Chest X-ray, PA view. Patient: 51 years old, sex M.
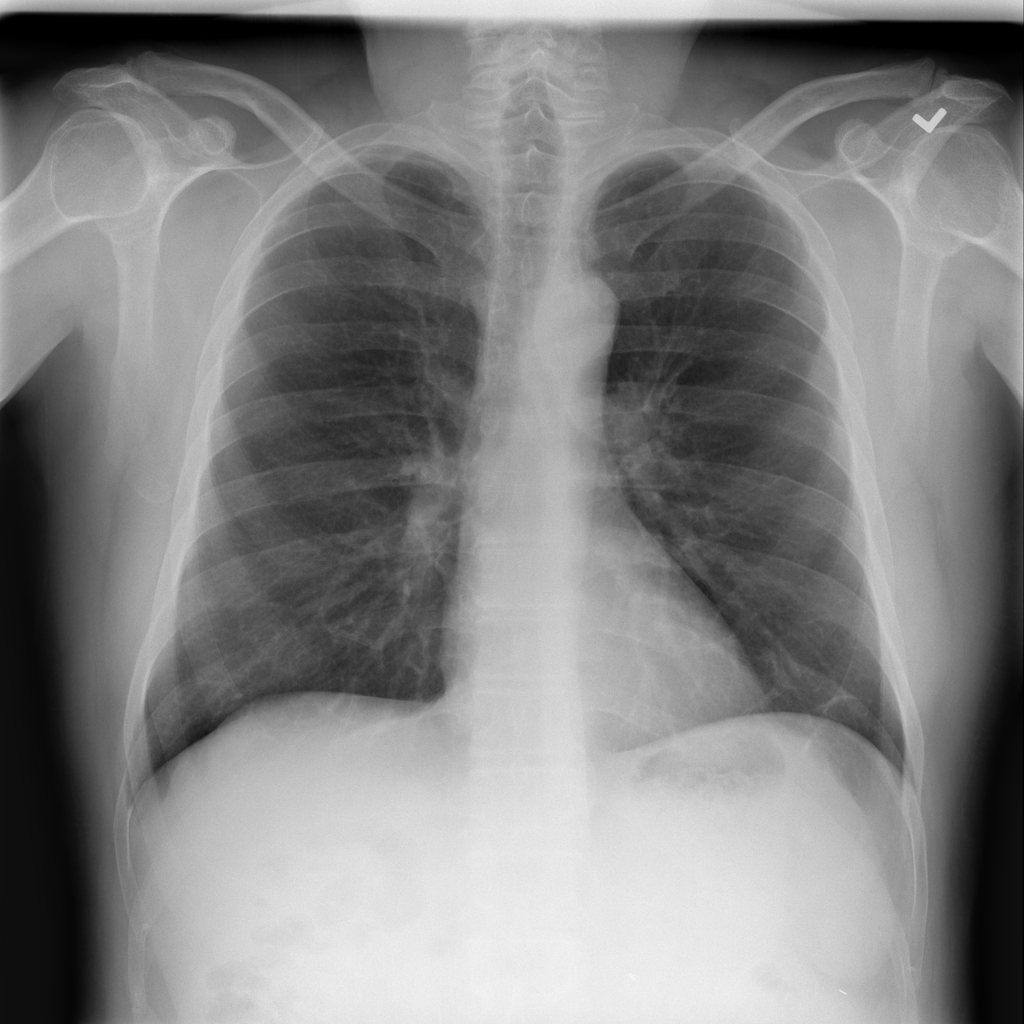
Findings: No Finding